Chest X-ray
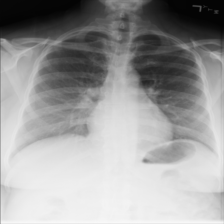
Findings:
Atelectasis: negative
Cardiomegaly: negative
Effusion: negative
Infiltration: positive
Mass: negative
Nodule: negative
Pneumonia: negative
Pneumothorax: negative
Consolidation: negative
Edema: negative
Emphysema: negative
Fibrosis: negative
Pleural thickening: negative
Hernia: negative